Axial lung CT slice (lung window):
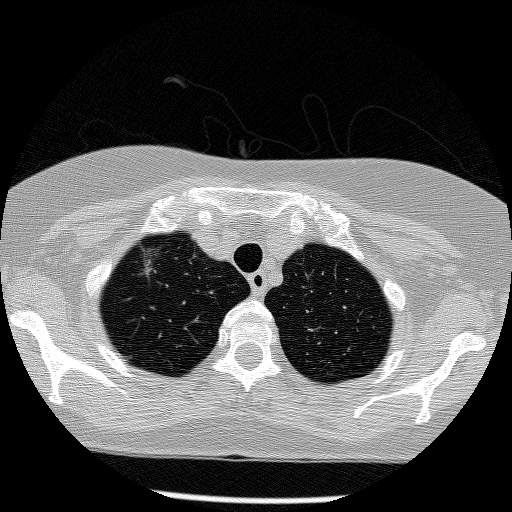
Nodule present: yes
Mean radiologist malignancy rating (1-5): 4.5